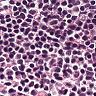
Metastatic tissue present: no